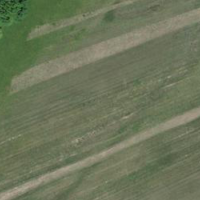
EUNIS habitat code: 23
Species observed at this site:
Aglais io